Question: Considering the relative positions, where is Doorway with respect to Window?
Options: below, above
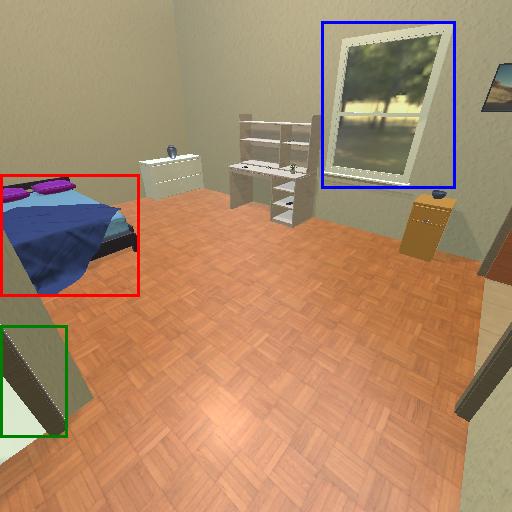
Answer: below